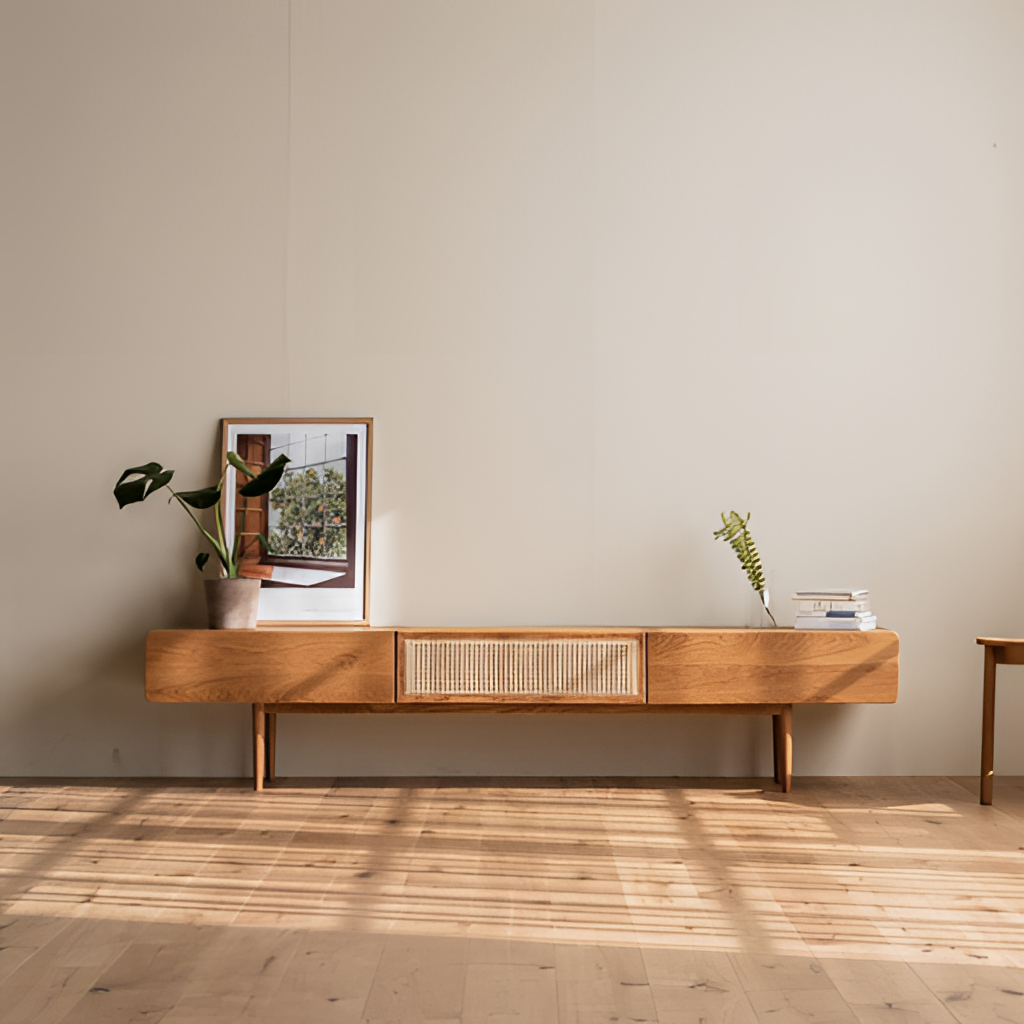
living room, oak wood console, paint wallpaper, with solid pattern, oak wood flooring, with plank pattern, minimalist